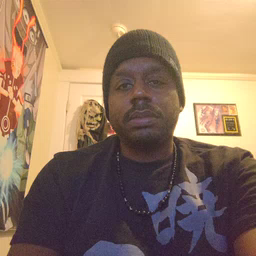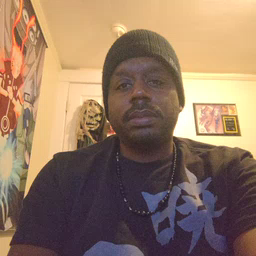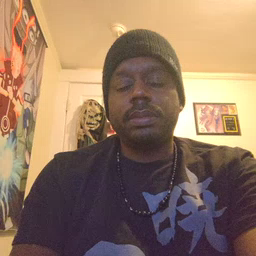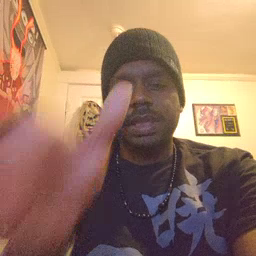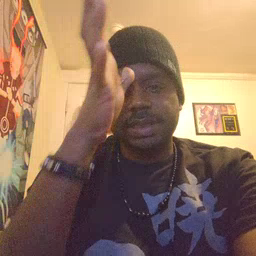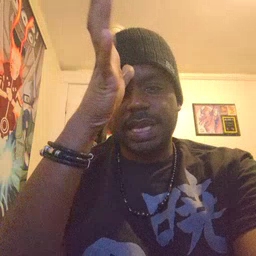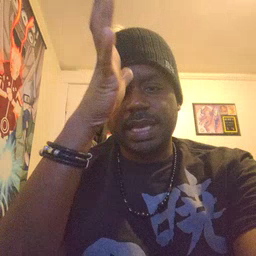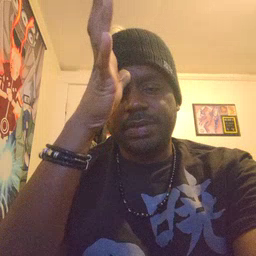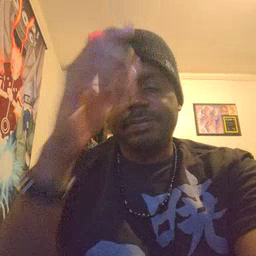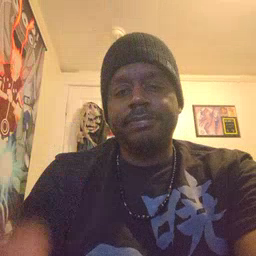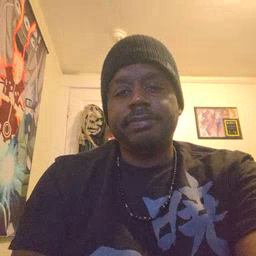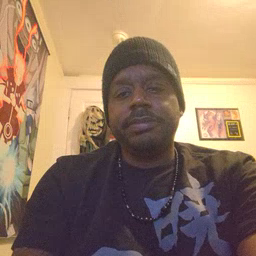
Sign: dad